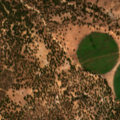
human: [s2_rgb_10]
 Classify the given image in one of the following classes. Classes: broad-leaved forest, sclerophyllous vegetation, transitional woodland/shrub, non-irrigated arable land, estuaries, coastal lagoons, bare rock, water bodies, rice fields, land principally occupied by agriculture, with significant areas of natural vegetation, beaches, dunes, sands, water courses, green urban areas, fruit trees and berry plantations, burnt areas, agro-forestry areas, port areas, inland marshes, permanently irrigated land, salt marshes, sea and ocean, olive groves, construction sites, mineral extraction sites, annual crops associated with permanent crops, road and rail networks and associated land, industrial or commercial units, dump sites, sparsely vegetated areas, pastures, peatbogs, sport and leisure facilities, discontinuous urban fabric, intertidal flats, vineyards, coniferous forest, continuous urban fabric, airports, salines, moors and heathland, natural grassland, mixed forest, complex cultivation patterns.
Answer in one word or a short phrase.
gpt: permanently irrigated land, pastures, agro-forestry areas, mixed forest, transitional woodland/shrub